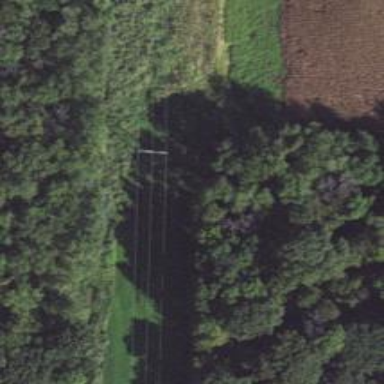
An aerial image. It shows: Power tower.